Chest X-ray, PA view. Patient: 56 years old, sex F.
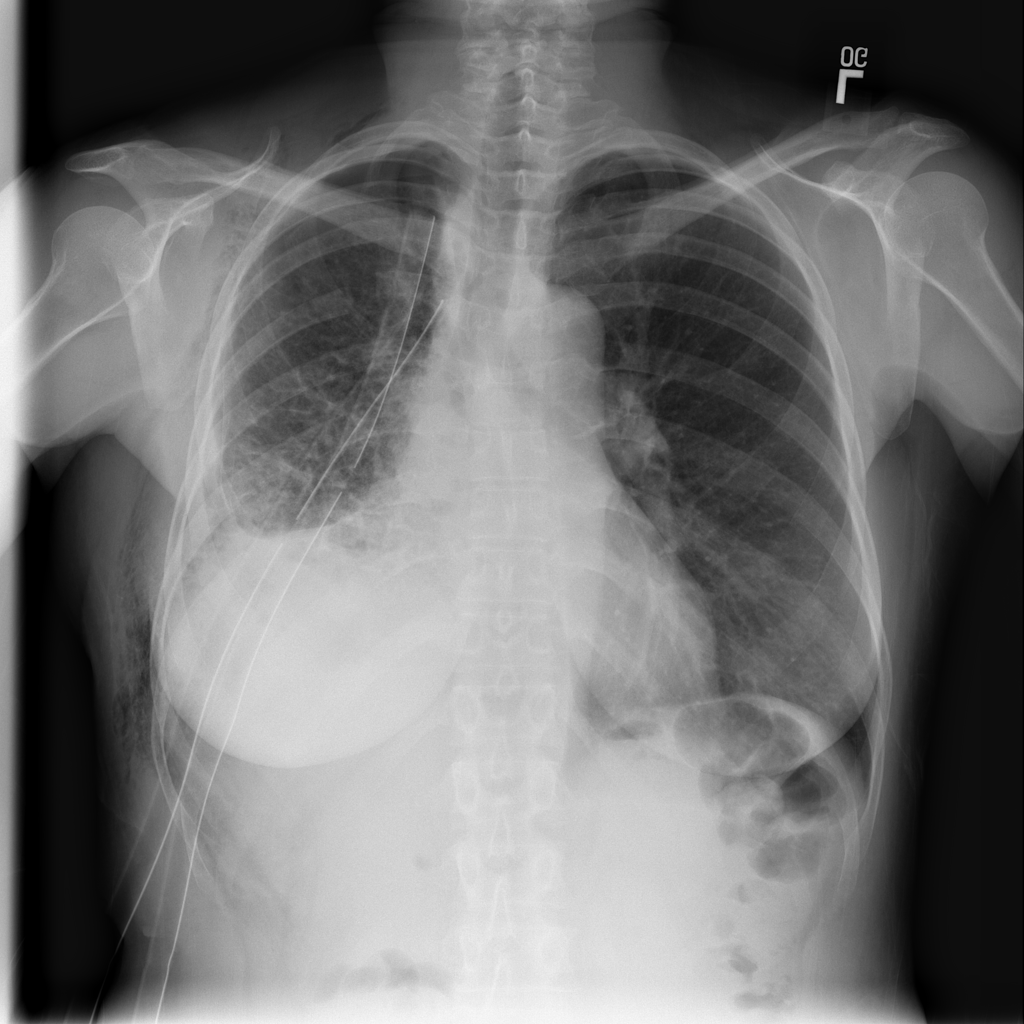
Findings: No Finding